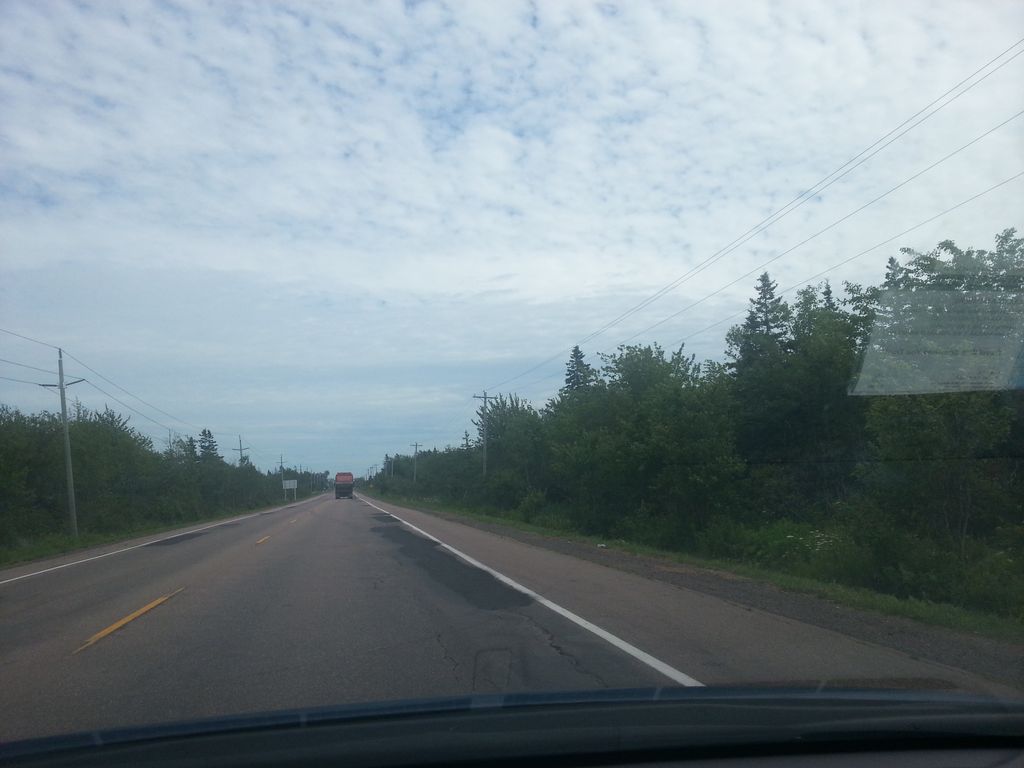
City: charlottetown